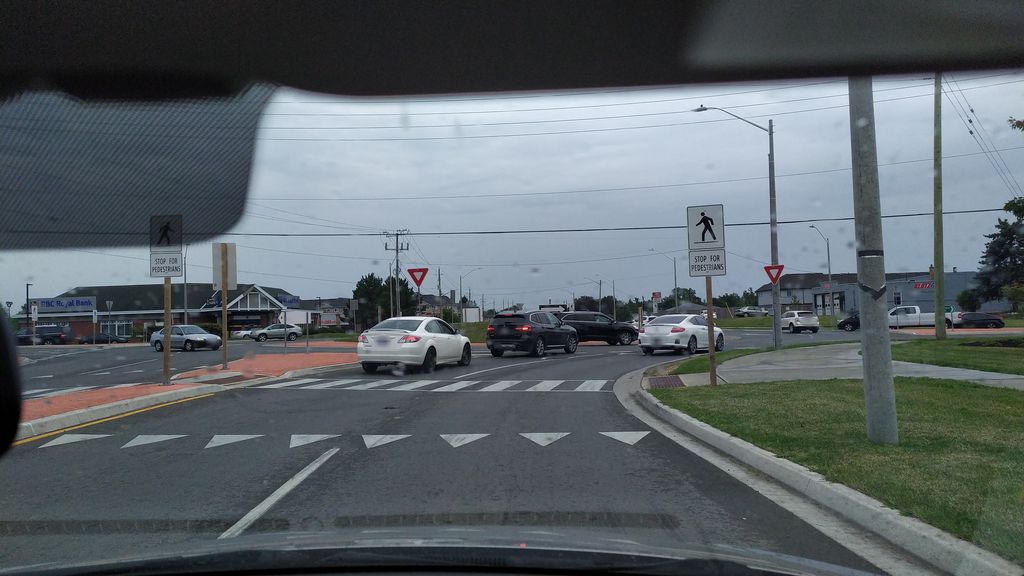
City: kitchener-waterloo